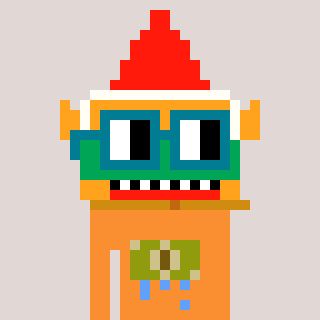
a pixel art character with square dark green glasses, a gnome-shaped head and a orange-colored body on a warm background